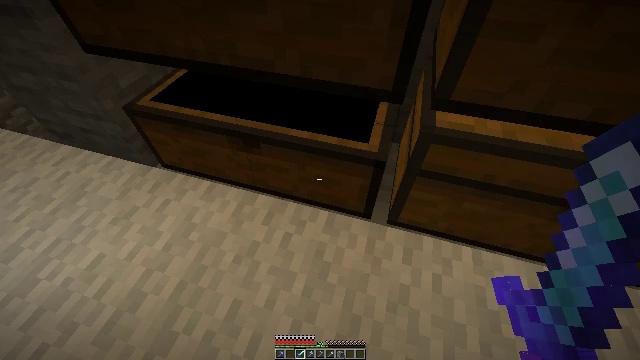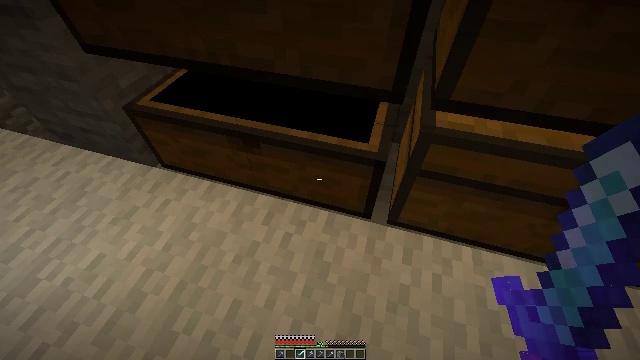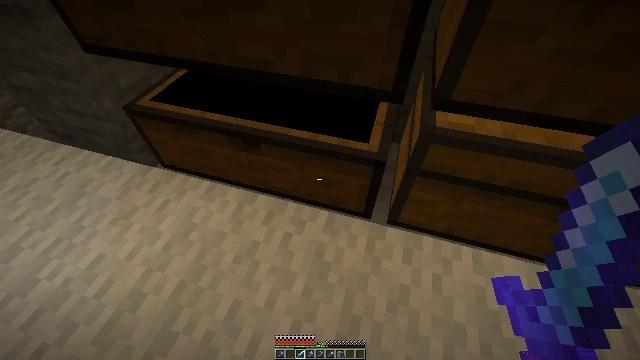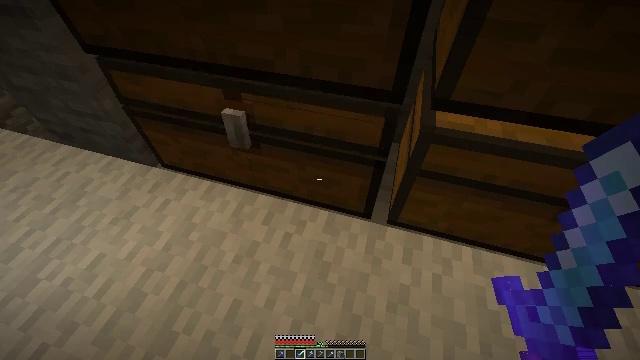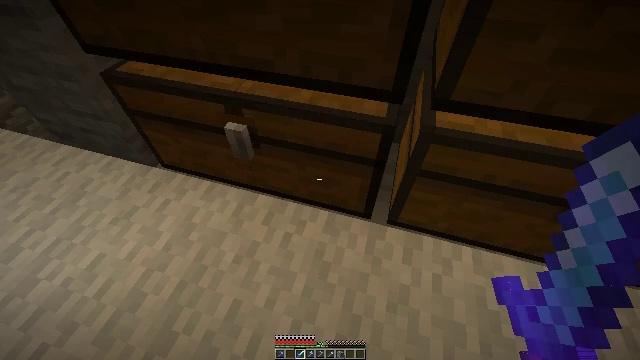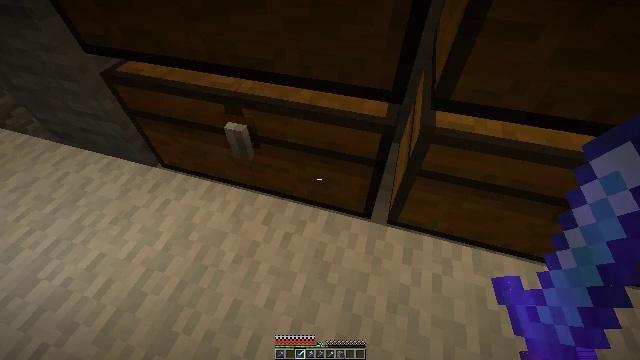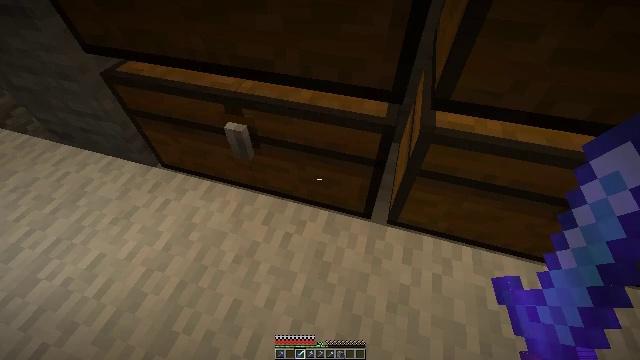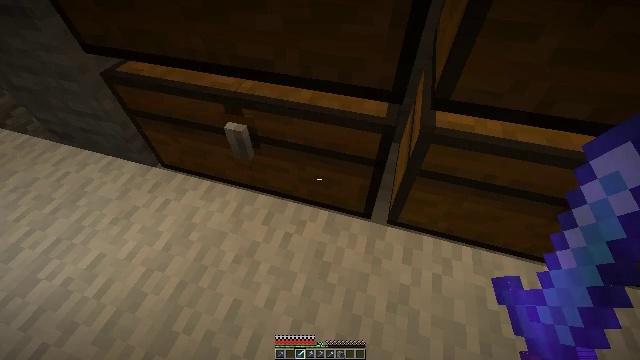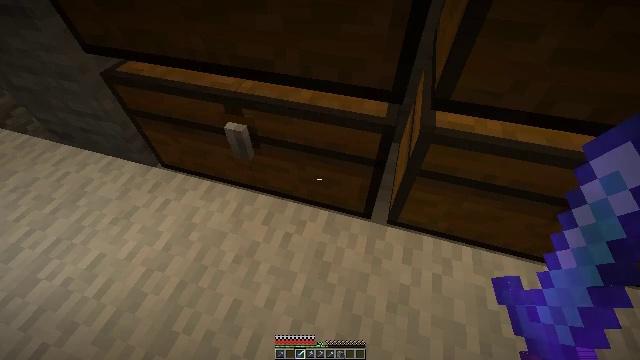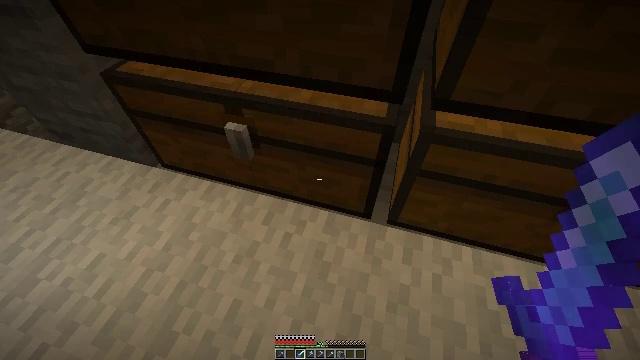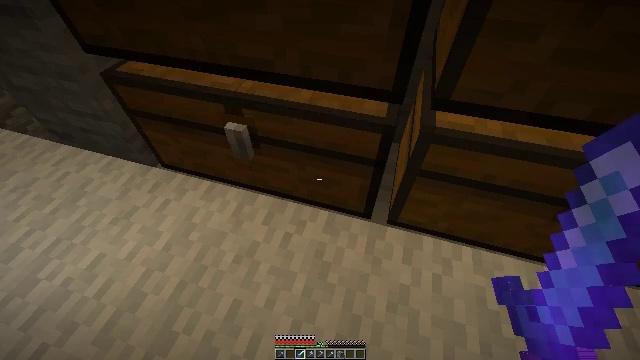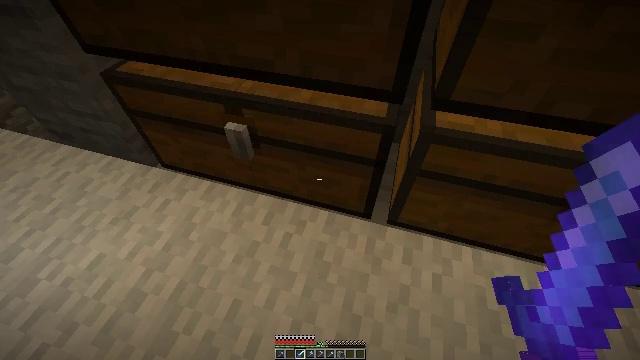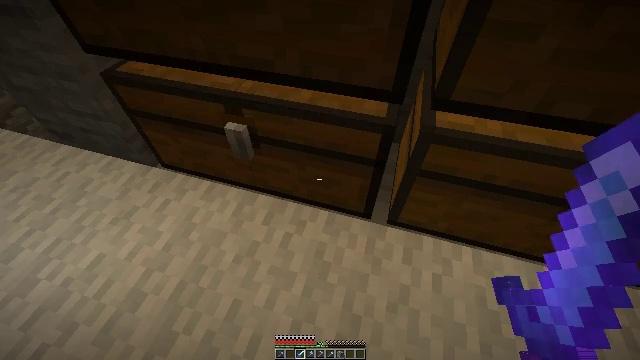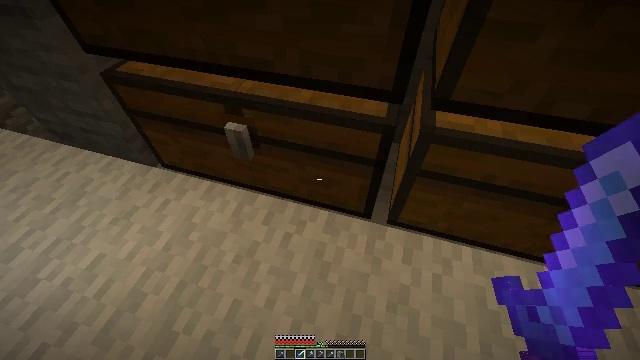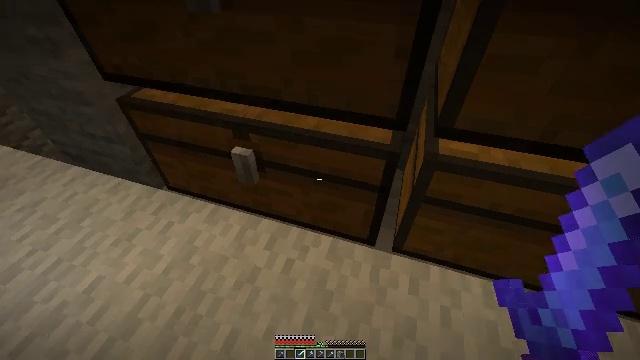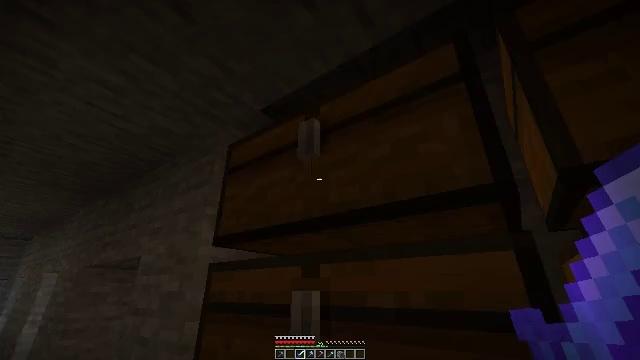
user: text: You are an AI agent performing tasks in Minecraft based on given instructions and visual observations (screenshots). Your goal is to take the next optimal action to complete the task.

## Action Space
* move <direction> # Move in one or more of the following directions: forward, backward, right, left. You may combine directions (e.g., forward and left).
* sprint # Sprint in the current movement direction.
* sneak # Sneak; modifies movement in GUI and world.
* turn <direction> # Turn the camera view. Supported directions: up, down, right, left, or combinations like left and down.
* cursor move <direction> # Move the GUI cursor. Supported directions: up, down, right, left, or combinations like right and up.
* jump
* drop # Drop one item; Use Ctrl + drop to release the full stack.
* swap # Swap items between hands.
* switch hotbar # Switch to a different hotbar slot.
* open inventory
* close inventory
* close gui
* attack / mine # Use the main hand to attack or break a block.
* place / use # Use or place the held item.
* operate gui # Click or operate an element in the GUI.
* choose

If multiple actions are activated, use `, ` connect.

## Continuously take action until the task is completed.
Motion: motion action
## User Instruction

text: Remove and gather vines.
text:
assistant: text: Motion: no_op
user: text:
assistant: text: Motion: no_op
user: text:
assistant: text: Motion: no_op
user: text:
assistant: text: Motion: no_op
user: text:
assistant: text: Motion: no_op
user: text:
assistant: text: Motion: no_op
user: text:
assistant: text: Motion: no_op
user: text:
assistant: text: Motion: no_op
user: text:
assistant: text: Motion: no_op
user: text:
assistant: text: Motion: no_op
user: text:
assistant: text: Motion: no_op
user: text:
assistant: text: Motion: no_op
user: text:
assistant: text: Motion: no_op
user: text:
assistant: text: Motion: turn left and up
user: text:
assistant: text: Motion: turn left and up
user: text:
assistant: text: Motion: turn left and up
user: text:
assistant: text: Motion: turn left and up
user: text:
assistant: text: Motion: turn left and up
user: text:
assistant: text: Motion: no_op
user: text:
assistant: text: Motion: no_op
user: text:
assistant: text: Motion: turn left and down
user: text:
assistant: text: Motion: turn left and down
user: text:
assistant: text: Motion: turn left and down
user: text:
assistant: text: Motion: turn down
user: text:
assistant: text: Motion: turn right and down
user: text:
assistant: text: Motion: turn right and down
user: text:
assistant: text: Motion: no_op
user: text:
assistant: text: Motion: no_op
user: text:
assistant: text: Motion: no_op
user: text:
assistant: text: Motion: no_op